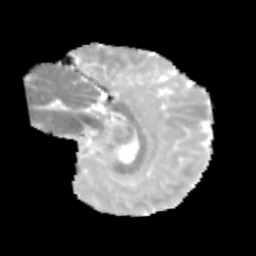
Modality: MD
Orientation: sagittal
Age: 9
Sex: male
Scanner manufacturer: siemens
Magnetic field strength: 3 T
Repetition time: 3.8 s
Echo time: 0.07 s